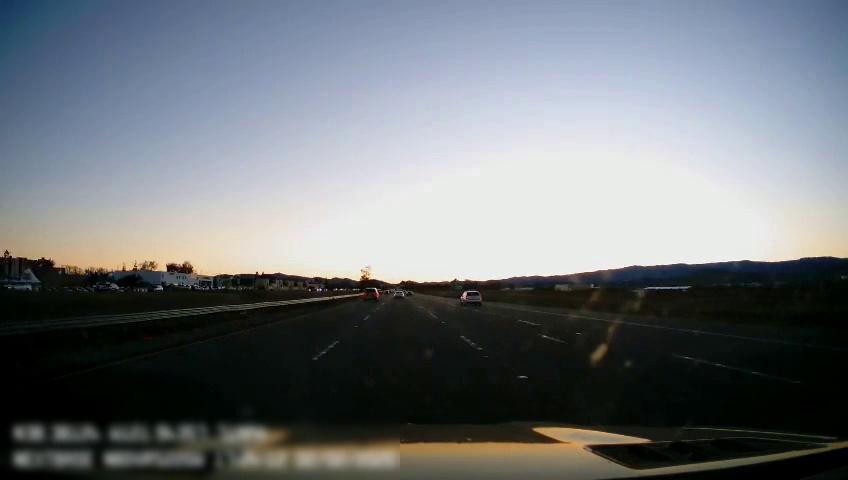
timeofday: Dusk/Dawn/Twilight
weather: Cloudy
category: Drivable Space
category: Vehicles | Car
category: Vehicles | Car
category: Vehicles | Car
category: Vehicles | Car
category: Vehicles | SUV
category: Vehicles | SUV
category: Lanes | Alternate Lane
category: Lanes | Current Lane
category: Lanes | Current Lane
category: Lanes | Alternate Lane
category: Lanes | Alternate Lane